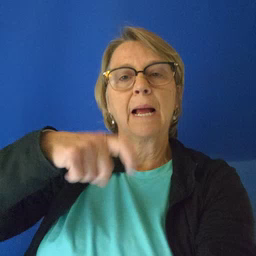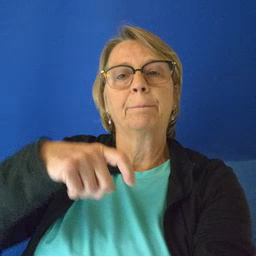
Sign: time